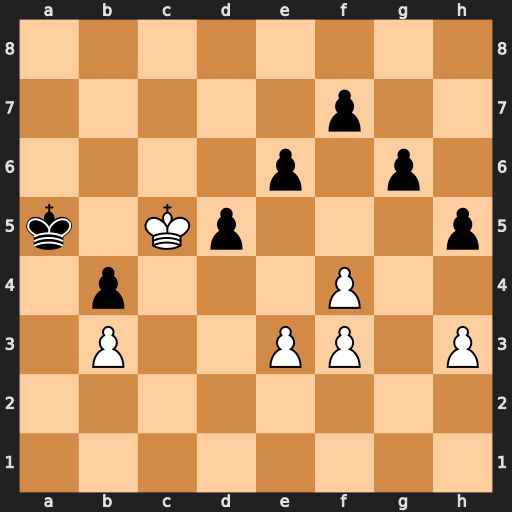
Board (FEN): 8/5p2/4p1p1/k1Kp3p/1p3P2/1P2PP1P/8/8
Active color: w
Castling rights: -
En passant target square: -
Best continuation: h4 Ka6 e4